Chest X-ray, PA view. Patient: 81 years old, sex F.
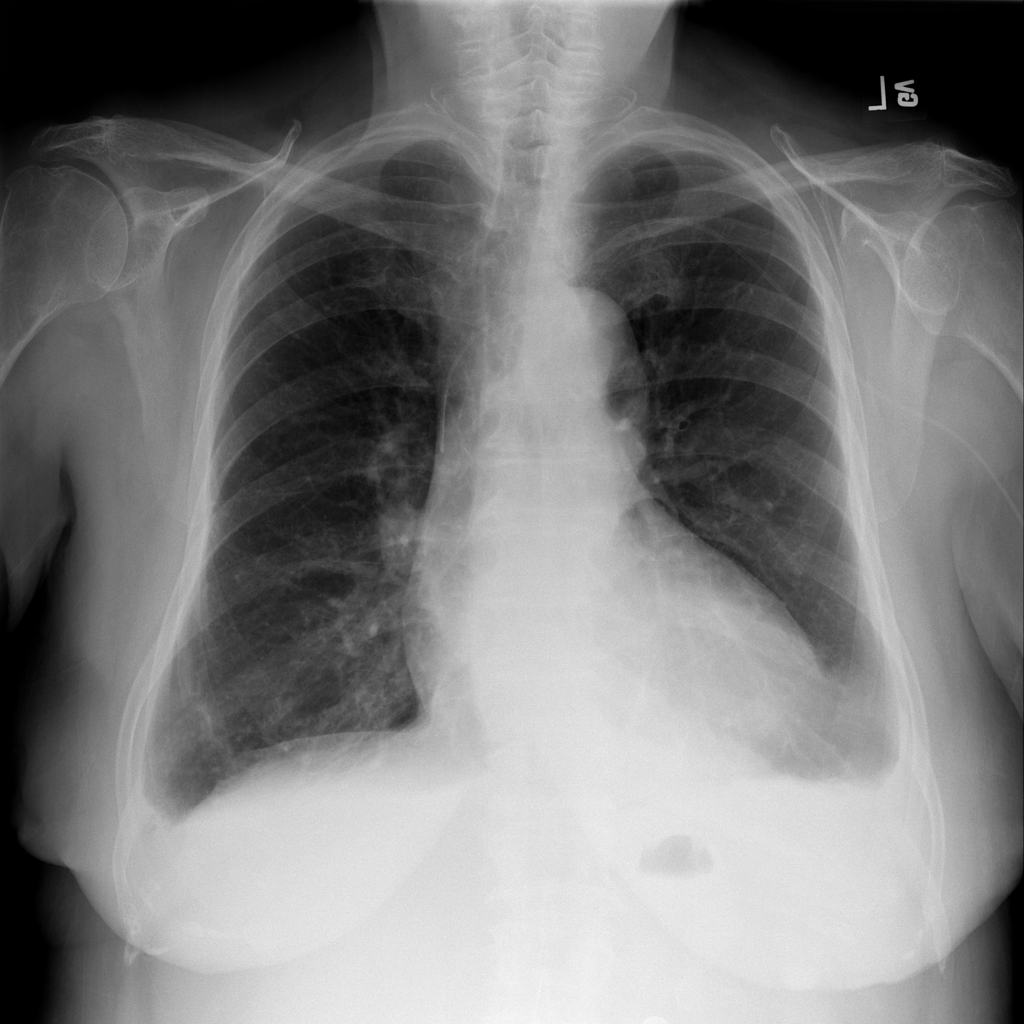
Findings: No Finding